Question: Here is my code:
'''
<img class="img-fluid my-3" src="/views/blueheadband.jpg" alt="hate this">
'''
Now I have tried just doing "blueheadband.jpg" as the src and then put the file in the same area as the HTML. Below is the file directory.

I don't understand why it doesn't work. My website uses goorm as the environment and Heroku to deploy.
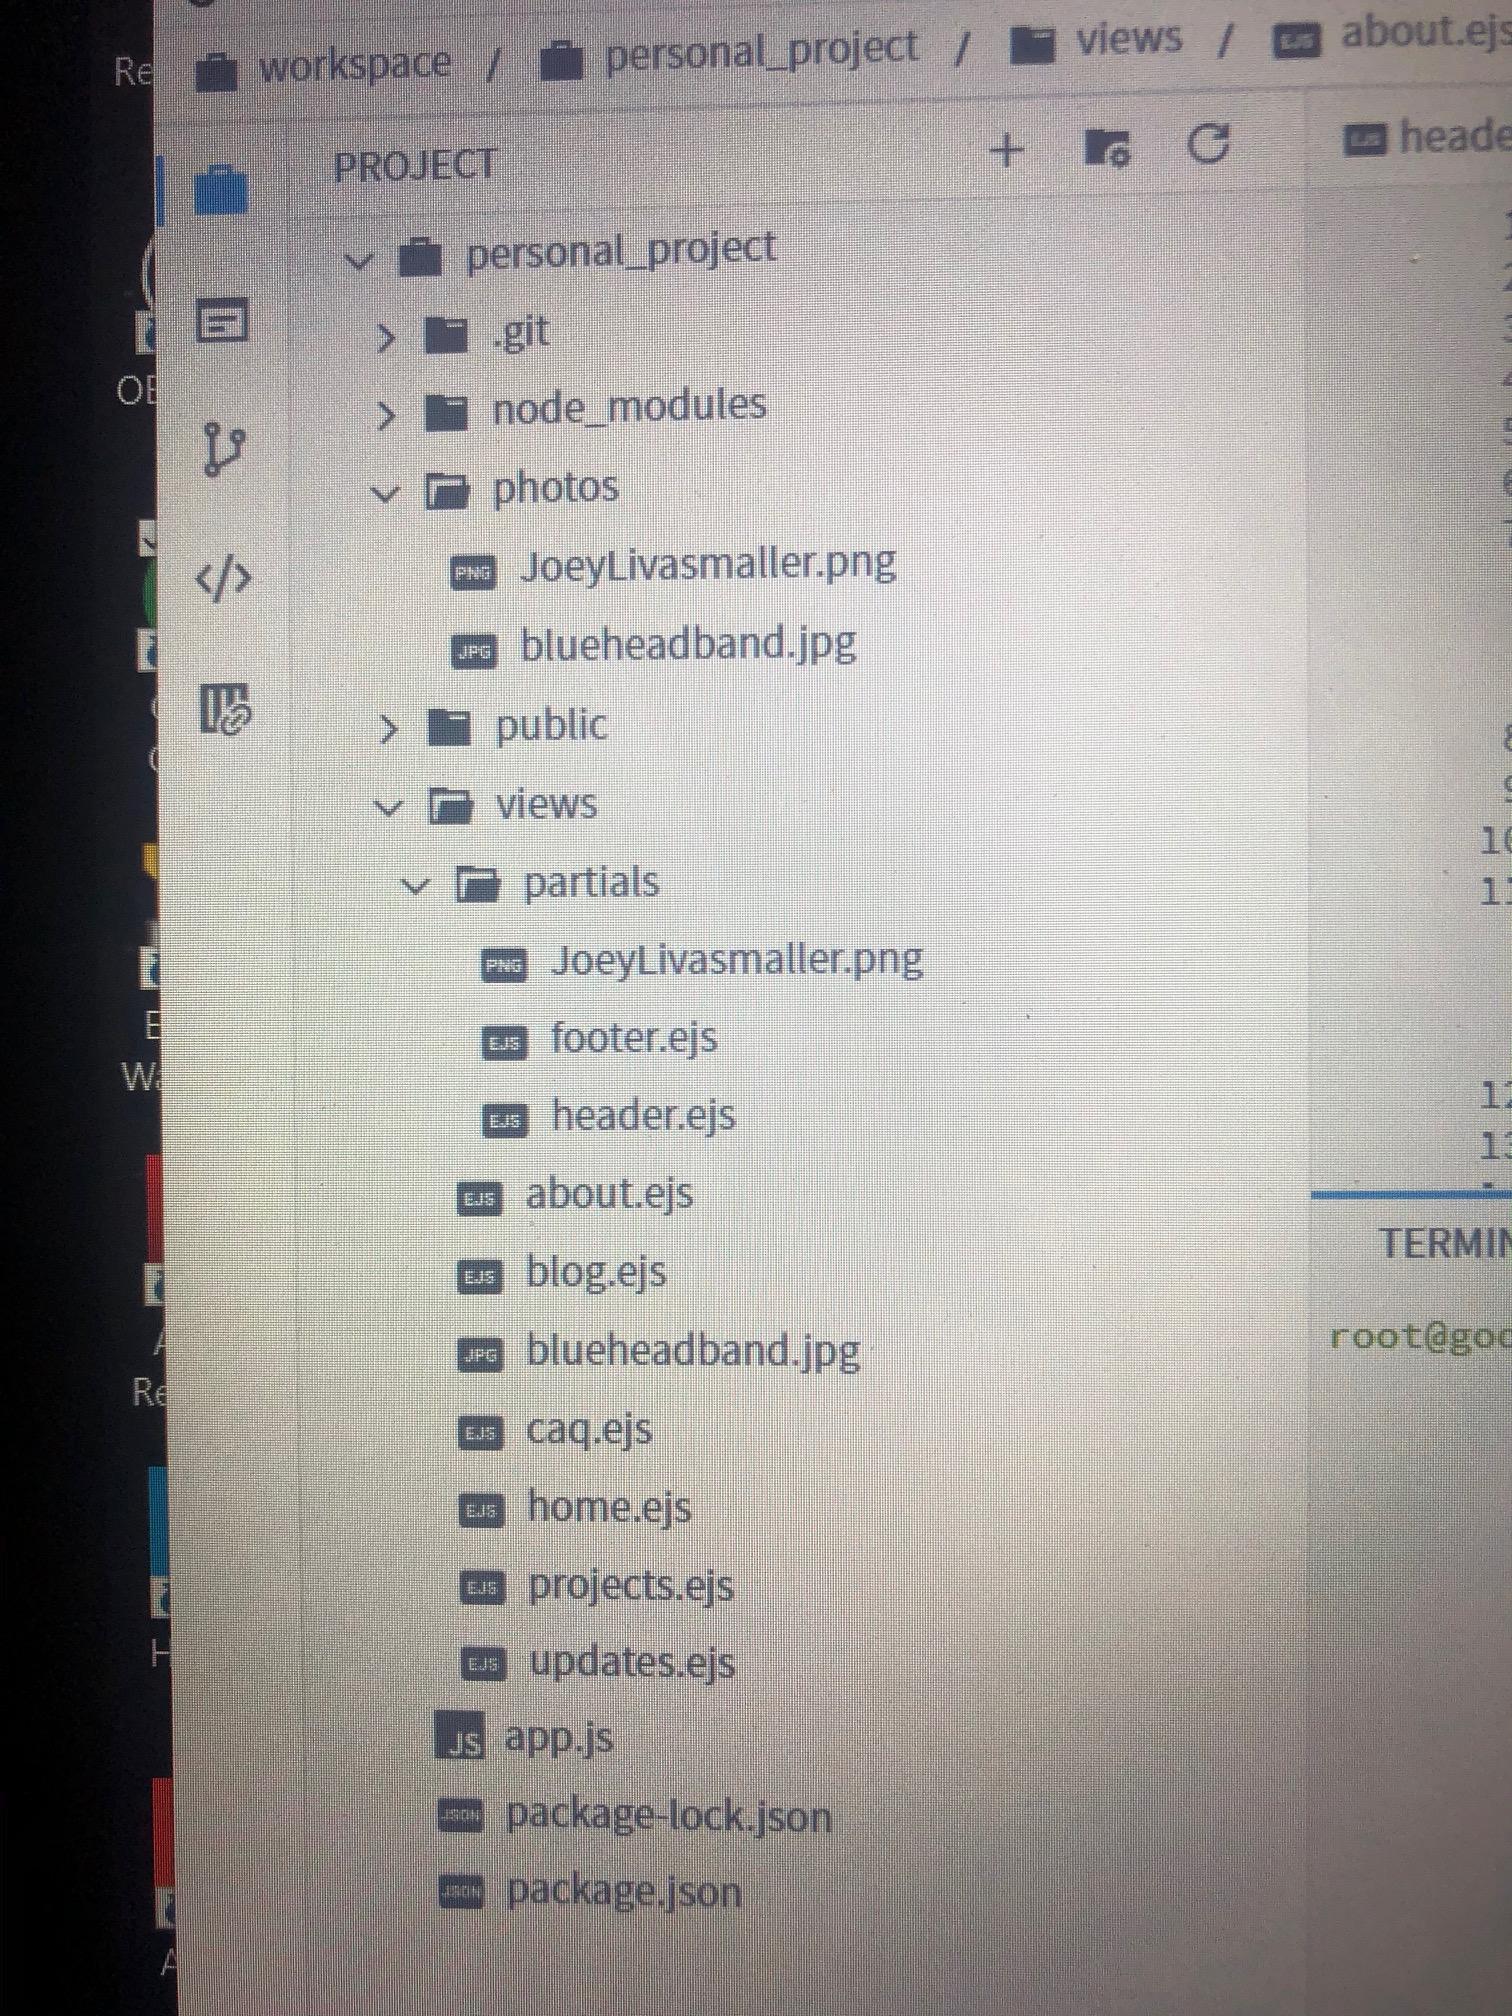
Answer: I found the issue. I wasn't selecting the public folder that used 'app.use(express.static(__dirname + "/public"))' to serve static assets with express.